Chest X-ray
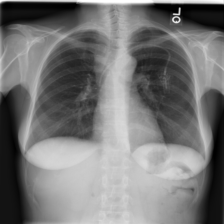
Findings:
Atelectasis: negative
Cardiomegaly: negative
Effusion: negative
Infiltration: negative
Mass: negative
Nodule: negative
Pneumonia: negative
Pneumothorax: negative
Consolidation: negative
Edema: negative
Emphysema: negative
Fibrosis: negative
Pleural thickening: negative
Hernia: negative